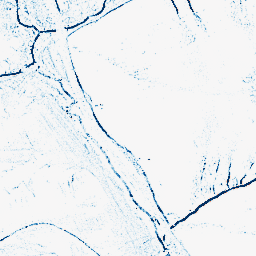
Category: morphological
Decomposition family: morphological_square
Decomposition parameters: operation: closing
size: 3
Upsampling method: edge_directed
Upsampling parameters: scale: 2
Upsampling scale: 2